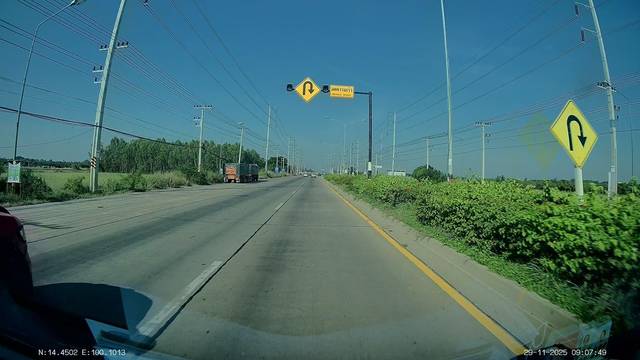
Region: Thailand
Coordinates: 14.45, 100.1